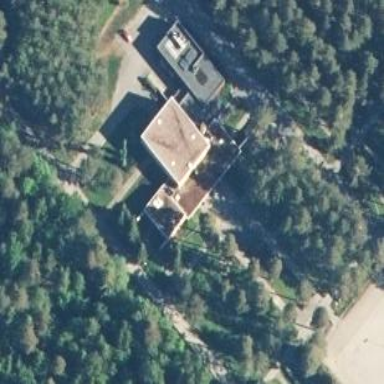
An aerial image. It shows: Chapel building.